Interaction volume radius: 10 \u00c5
Interaction volume height: 10 \u00c5
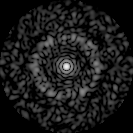
Disorder parameter: 0.8407